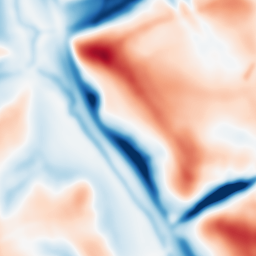
Category: multiscale
Decomposition family: dog
Decomposition parameters: sigma_low: 3
sigma_high: 20
Upsampling method: edge_directed
Upsampling parameters: scale: 4
Upsampling scale: 4